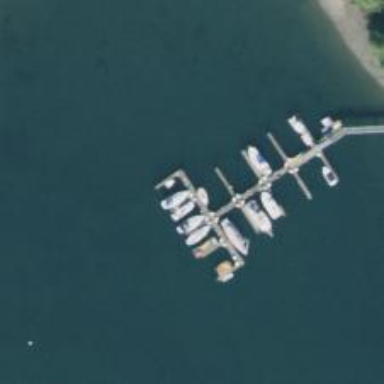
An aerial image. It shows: Man-made pier.